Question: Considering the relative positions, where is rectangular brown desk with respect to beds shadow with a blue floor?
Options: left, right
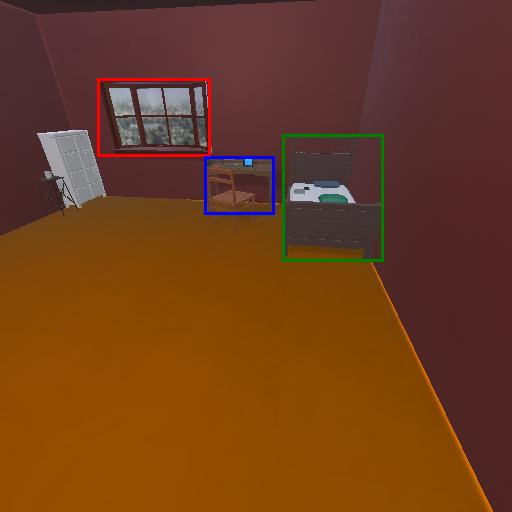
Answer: left